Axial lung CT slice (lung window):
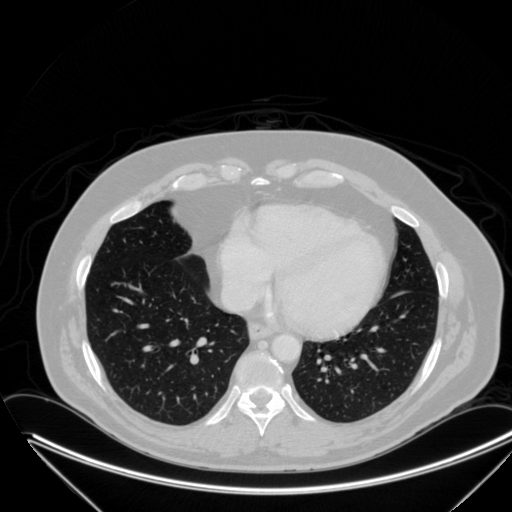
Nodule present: no